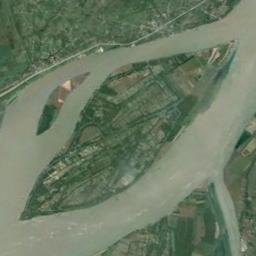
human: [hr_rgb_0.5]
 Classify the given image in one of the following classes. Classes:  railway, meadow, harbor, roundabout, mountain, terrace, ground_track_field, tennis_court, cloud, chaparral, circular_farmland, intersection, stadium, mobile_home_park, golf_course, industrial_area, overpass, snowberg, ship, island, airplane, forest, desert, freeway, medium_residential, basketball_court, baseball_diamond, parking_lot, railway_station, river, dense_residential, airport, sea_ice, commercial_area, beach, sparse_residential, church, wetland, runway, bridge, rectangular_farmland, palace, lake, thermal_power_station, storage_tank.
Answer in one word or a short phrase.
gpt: island